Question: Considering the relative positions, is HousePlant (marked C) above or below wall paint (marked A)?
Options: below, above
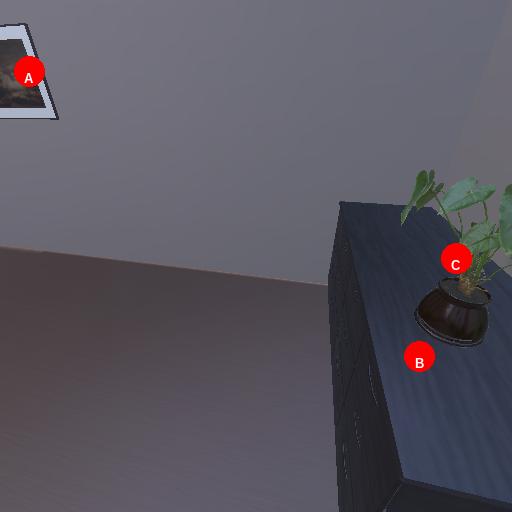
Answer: below